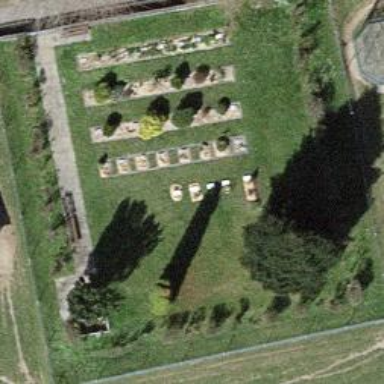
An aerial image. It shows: Cemetery.